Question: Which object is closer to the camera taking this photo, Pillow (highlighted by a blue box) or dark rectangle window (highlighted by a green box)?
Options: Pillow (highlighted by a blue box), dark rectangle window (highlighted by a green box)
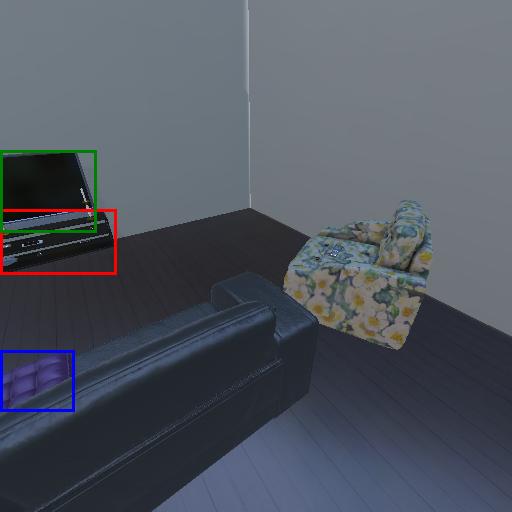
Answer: Pillow (highlighted by a blue box)